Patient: sex F, age 80
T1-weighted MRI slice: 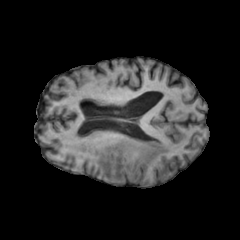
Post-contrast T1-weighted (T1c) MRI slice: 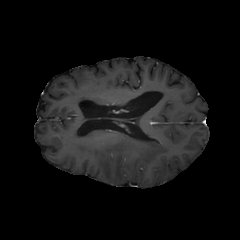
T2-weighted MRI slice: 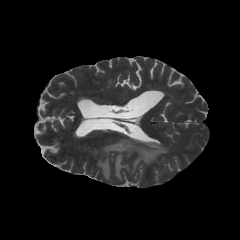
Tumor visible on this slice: yes
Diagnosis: Glioblastoma, IDH-wildtype
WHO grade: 4